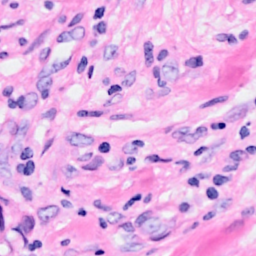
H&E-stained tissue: Breast